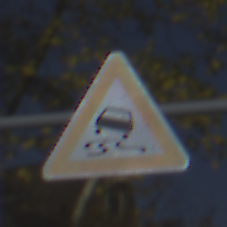
Verkehrszeichen: SchleuderOderRutschgefahr
Umgebung: Outdoor, Urban
Tageszeit: SunriseSunset
Wetter: PartlyCloudy
Licht: Natural
Jahreszeit: Autumn
Kontrast: HighContrast